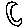
Label: moon